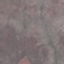
Land use / land cover: HerbaceousVegetation